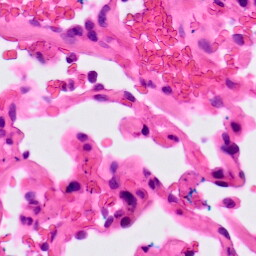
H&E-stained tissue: Lung